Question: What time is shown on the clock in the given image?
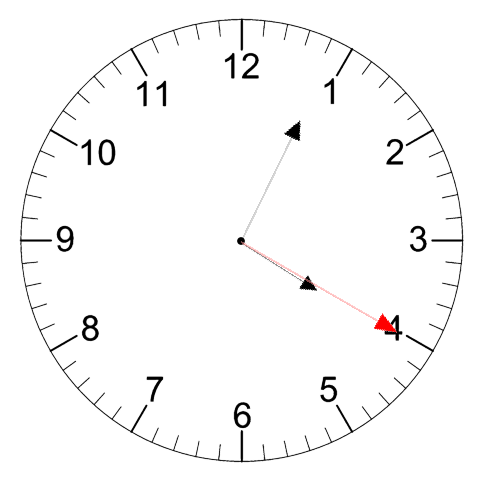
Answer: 04:04:20